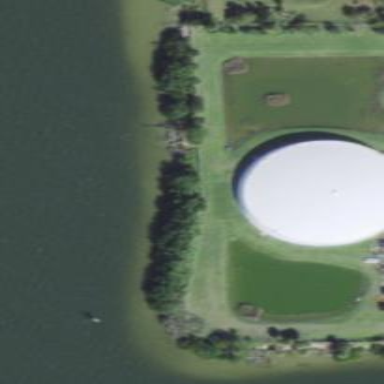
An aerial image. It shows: Storage tank that is man-made.